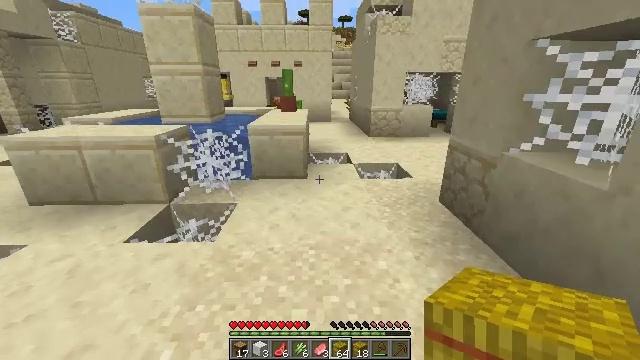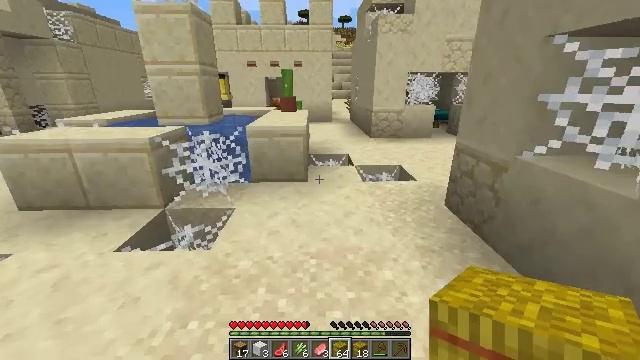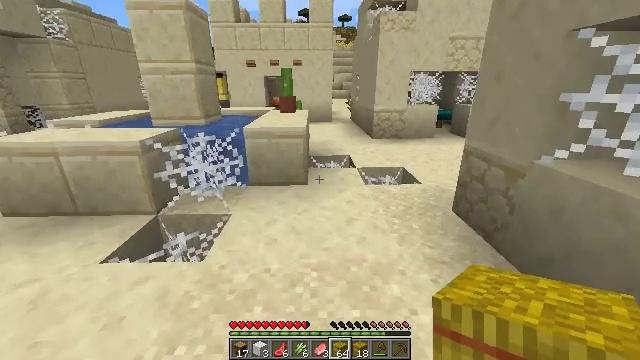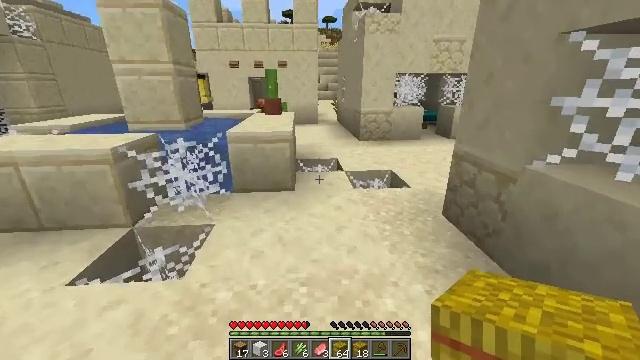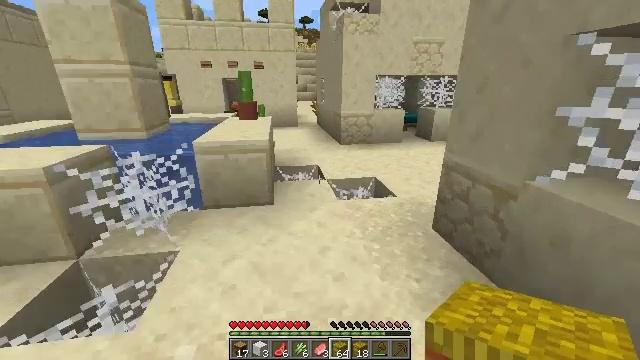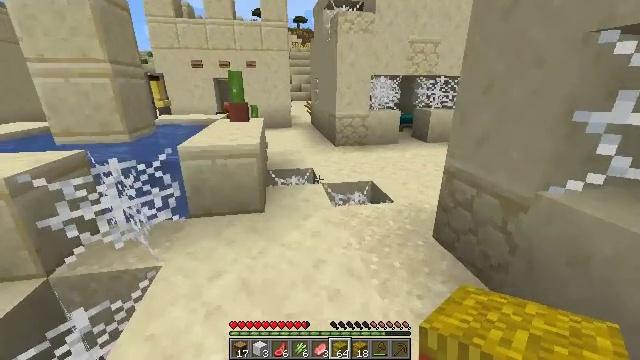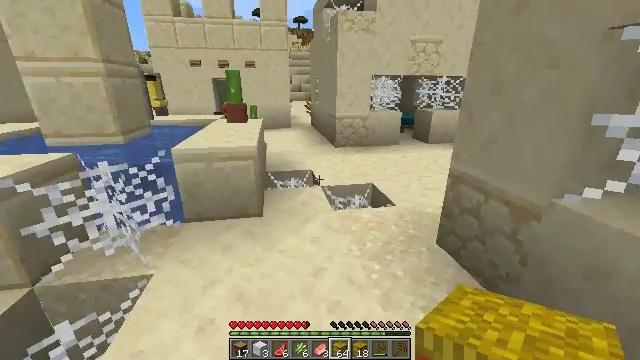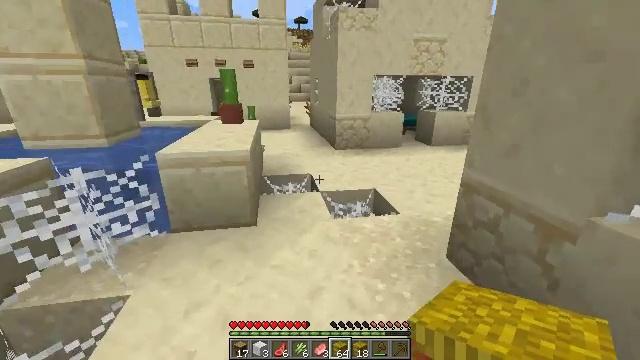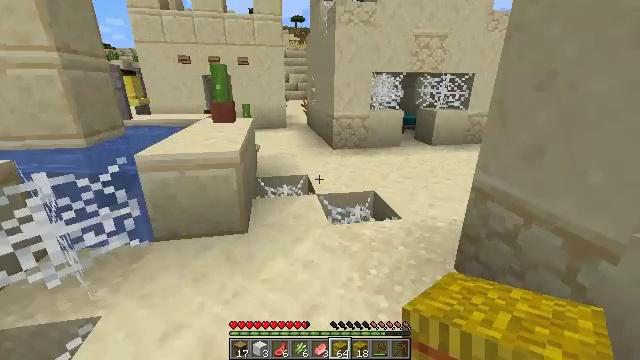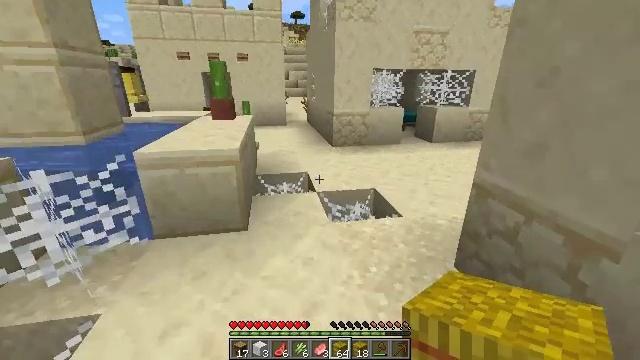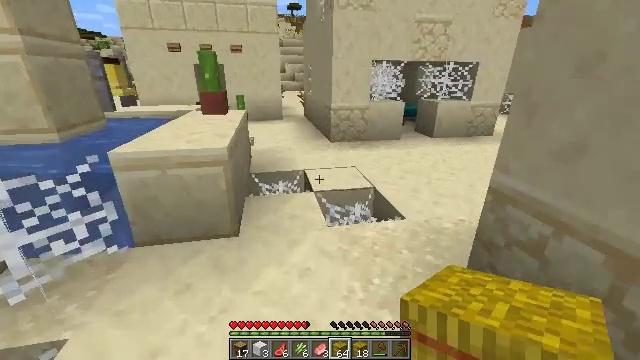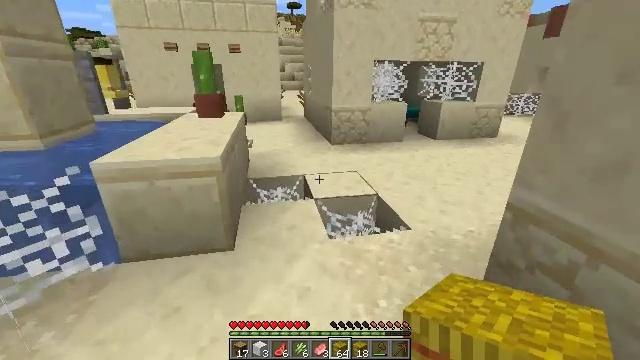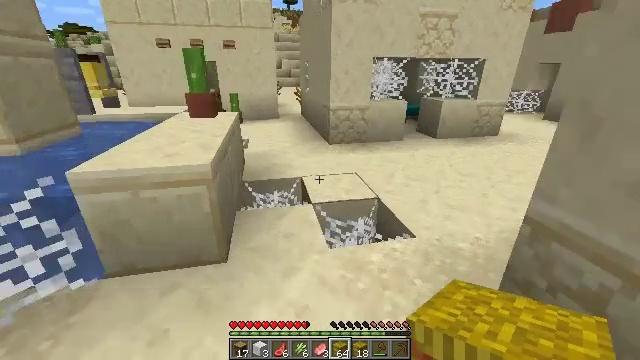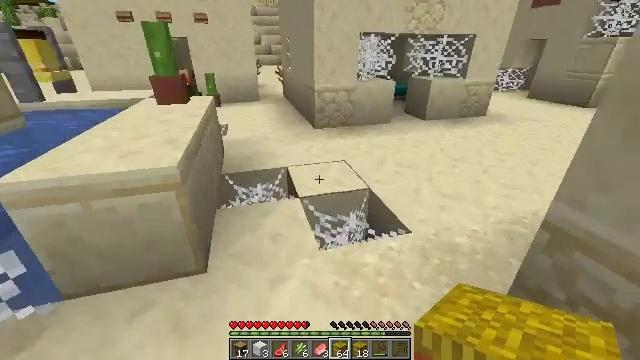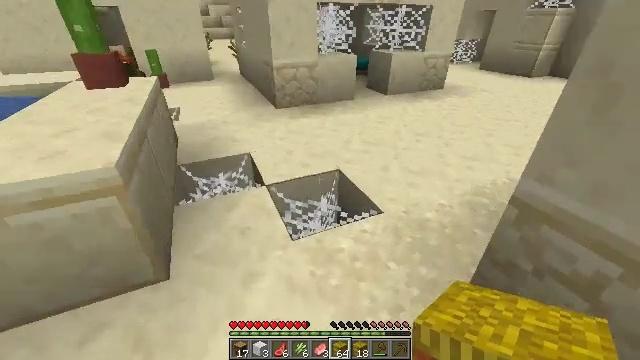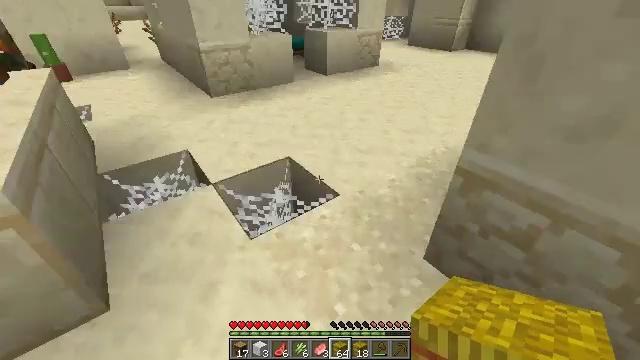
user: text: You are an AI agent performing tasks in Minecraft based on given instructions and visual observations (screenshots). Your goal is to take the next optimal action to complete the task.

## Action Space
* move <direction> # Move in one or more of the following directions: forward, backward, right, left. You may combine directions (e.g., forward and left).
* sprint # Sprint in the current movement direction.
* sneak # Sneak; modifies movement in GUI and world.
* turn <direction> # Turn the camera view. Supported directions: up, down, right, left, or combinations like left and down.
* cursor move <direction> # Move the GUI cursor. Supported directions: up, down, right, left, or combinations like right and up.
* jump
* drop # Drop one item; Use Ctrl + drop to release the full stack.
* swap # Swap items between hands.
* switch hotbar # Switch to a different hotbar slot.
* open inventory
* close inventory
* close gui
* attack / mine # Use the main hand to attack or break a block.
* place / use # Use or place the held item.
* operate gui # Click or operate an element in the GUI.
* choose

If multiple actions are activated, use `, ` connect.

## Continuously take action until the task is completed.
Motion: motion action
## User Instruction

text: Break the potted cactus to collect it.
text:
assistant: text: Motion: move forward
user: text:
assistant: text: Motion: move forward
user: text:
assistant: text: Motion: move forward, turn right
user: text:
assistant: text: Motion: move forward, turn right
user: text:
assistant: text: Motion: move forward, turn right
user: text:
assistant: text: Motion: move forward
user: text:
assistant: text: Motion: move forward
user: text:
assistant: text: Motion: move forward
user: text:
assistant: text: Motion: move forward
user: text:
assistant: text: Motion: move forward, turn down
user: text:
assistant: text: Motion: move forward
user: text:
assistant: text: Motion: move forward
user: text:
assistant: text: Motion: move forward, turn right and down
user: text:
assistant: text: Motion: turn right and down
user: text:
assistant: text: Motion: turn right and down
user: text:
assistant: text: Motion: turn right and down
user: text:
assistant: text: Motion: turn right and down
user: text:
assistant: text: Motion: no_op
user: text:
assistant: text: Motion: no_op
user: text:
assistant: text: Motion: no_op
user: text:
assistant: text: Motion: move forward
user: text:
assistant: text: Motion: move forward
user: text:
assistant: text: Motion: move forward
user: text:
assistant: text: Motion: move forward
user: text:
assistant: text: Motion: move forward
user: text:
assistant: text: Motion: move forward
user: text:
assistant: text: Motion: move forward
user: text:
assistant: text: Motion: move forward, turn up
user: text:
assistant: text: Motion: move forward, turn up
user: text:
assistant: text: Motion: move forward, turn right and up